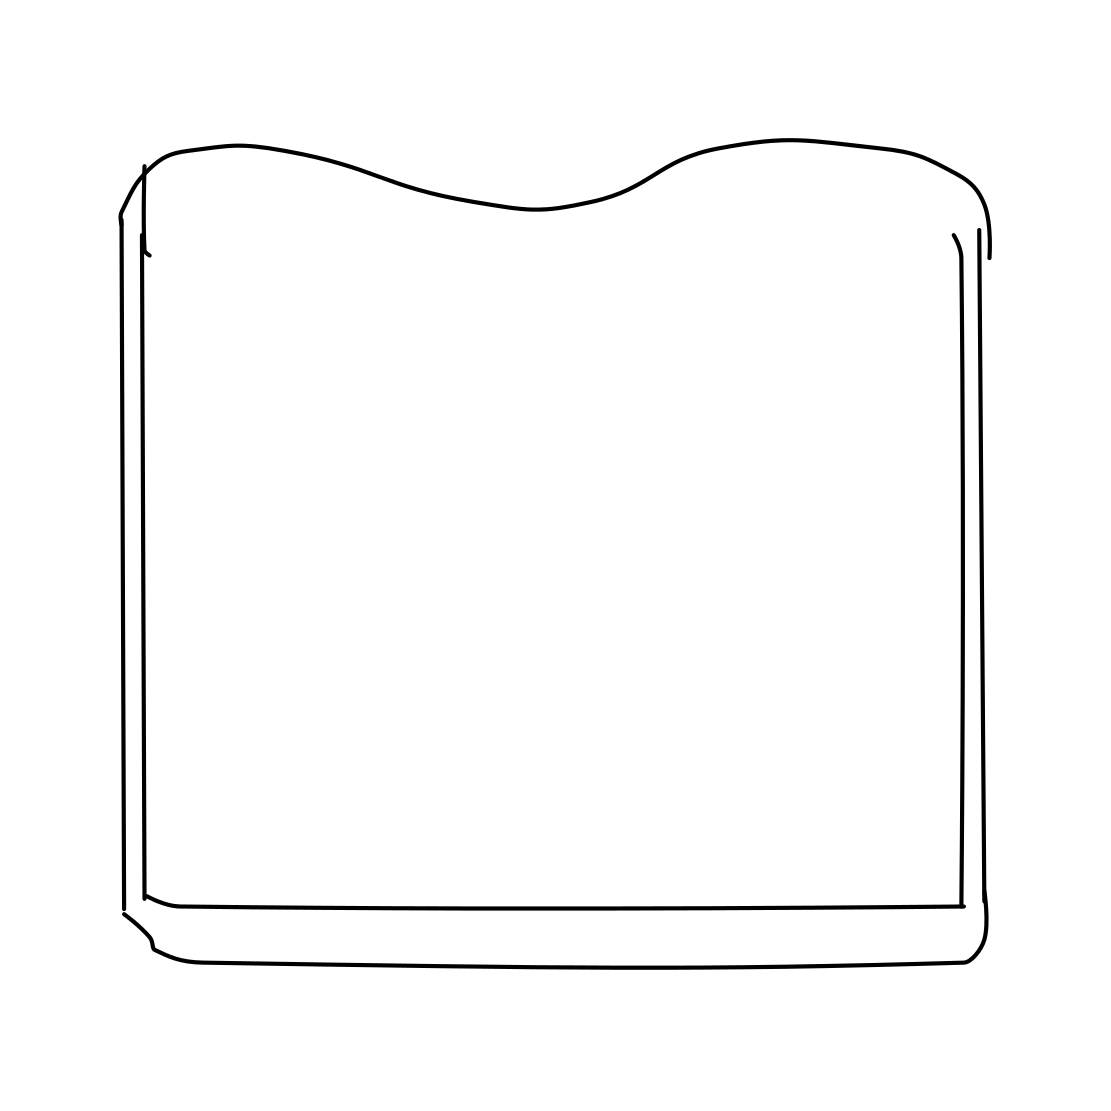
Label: bread